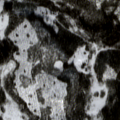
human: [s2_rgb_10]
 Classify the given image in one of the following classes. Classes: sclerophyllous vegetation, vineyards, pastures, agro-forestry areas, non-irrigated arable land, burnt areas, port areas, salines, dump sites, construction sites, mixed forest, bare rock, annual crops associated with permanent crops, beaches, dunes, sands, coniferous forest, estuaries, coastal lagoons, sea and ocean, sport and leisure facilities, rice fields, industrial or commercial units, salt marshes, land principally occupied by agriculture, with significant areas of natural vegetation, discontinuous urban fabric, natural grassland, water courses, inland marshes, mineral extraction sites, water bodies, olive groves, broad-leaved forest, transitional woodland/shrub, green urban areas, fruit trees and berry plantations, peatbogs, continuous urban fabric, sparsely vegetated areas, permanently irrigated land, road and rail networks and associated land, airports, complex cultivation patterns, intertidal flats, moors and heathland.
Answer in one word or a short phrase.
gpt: coniferous forest, mixed forest, transitional woodland/shrub